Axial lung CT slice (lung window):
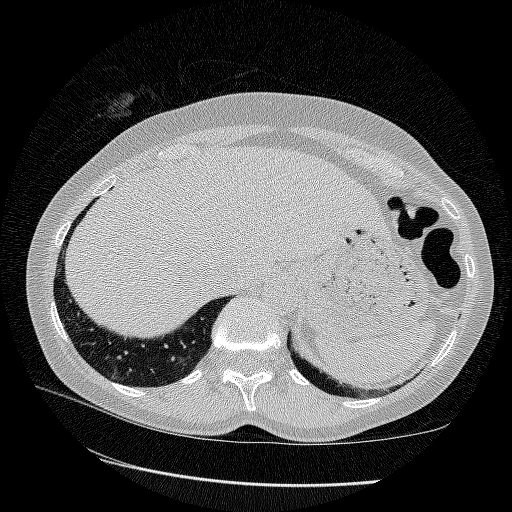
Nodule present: no